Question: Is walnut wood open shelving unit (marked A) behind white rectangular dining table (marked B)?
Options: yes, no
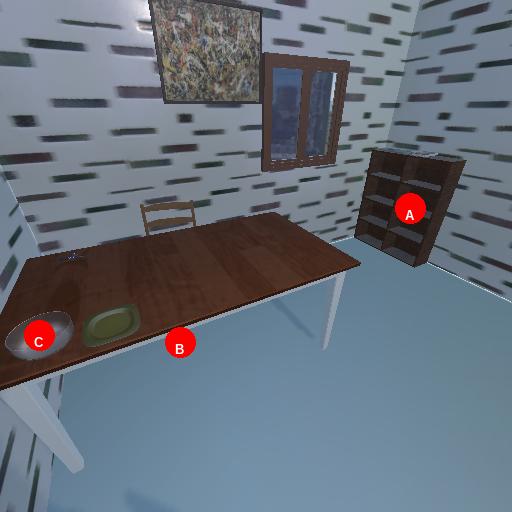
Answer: yes